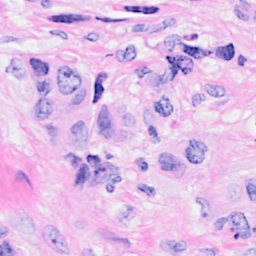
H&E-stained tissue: Breast